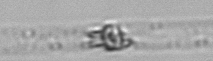
Label: Dactyliosolen_blavyanus